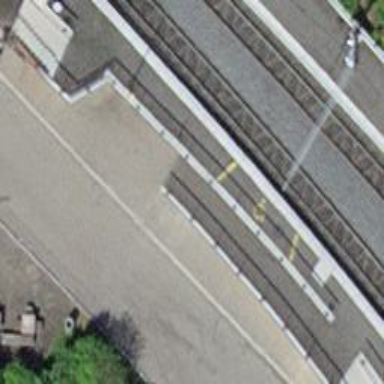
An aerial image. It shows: Footway.